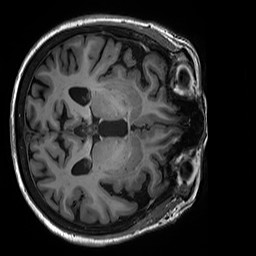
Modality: T1w
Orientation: axial
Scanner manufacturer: siemens
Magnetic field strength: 3 T
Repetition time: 2.5 s
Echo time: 0.00299 s